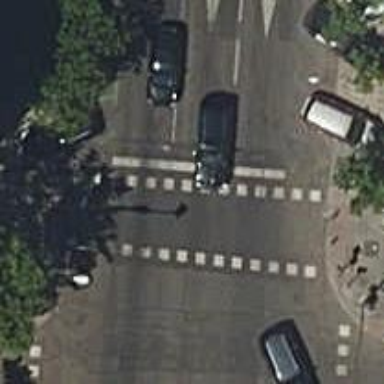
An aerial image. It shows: Asphalt footway with crossing controlled by traffic signals.